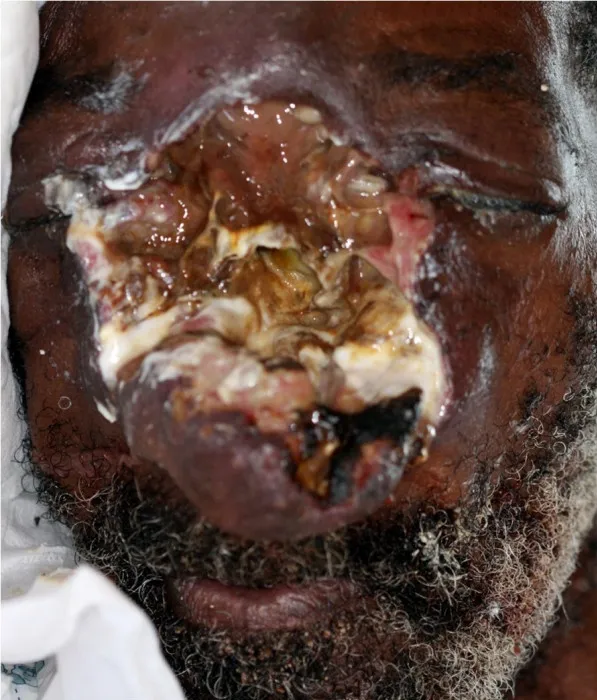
Destruction of the midface with swelling of surrounding facial tissues and lower part of the nose.
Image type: medical_photograph (other_medical_photograph)